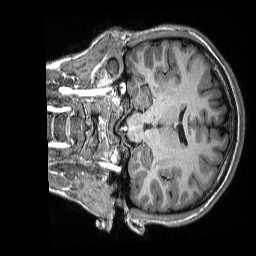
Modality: T1w
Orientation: coronal
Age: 26
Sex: female
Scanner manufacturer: siemens
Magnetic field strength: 3 T
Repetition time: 2.3 s
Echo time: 0.00298 s